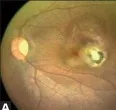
At presentation, left eye color fundus photograph (A) reveals a pigmented lesion at the macula along with a choroidal neovascular membrane, adjacent subretinal hemorrhage and fluid medial to the pigmented scar.
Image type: ophthalmic_imaging (fundus_photograph)